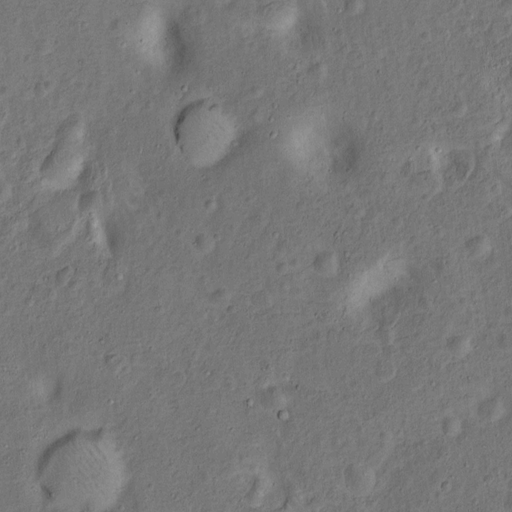
Objects detected: cone, cone, cone